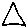
Label: triangle